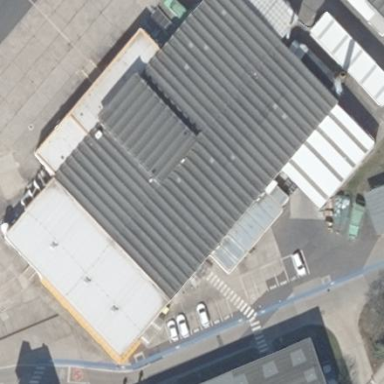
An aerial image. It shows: Commercial building with flat roof.